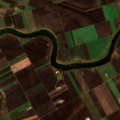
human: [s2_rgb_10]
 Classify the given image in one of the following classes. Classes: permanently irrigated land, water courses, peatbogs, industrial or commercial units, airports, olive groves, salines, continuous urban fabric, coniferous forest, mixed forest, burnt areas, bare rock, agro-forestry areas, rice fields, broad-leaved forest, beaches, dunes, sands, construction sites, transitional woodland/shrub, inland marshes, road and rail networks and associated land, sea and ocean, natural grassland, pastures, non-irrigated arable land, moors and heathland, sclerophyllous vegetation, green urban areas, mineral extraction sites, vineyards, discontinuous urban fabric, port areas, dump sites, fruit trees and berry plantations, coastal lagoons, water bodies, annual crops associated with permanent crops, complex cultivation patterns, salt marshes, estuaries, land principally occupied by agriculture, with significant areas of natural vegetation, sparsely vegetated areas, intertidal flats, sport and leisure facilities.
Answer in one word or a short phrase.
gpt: non-irrigated arable land, complex cultivation patterns, water courses